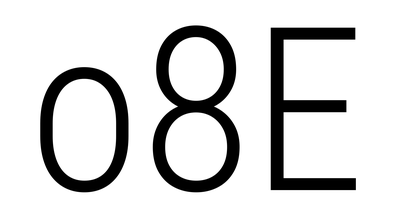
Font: Roboto_Condensed_Light